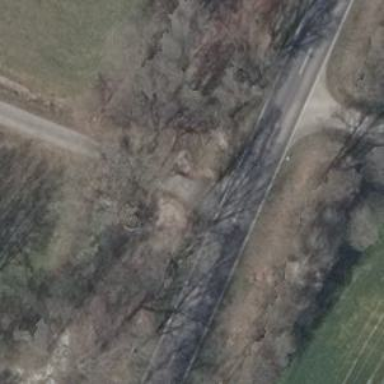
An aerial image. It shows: Secondary road with asphalt surface.